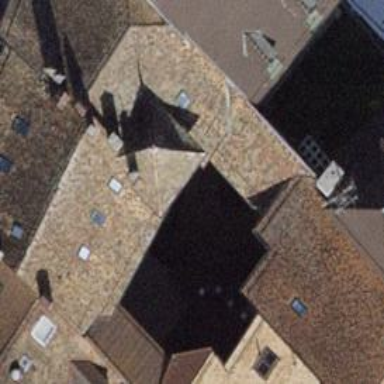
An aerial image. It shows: Building with gabled roof covered in roof tiles. The roof orientation is across the structure.